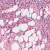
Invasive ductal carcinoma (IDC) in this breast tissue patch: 1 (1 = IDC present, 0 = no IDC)